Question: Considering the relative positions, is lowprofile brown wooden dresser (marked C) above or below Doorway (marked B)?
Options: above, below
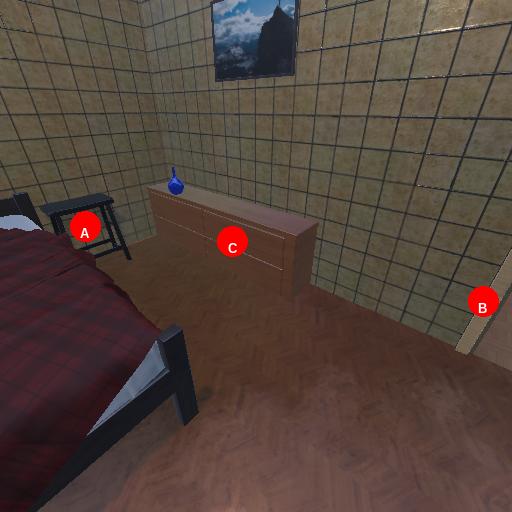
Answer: above